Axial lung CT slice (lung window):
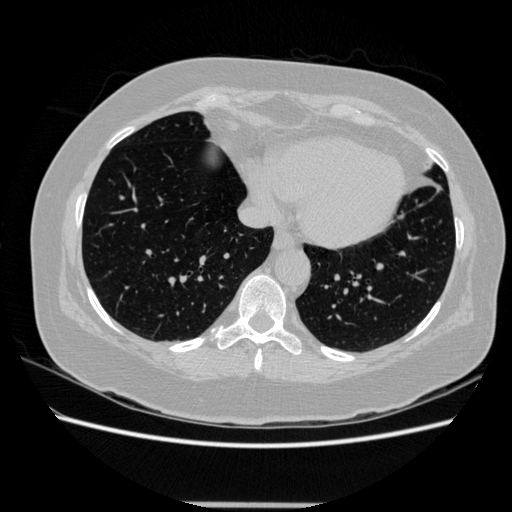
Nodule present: no